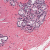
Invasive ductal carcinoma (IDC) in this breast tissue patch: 0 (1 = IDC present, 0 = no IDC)